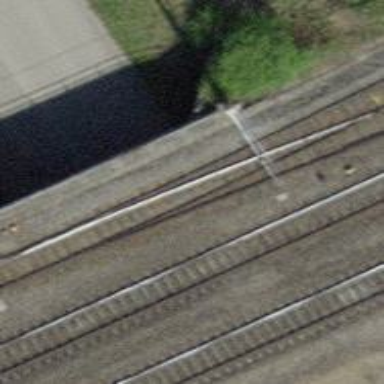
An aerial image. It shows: Railway bridge with one track and electrified contact line. It serves as siding.